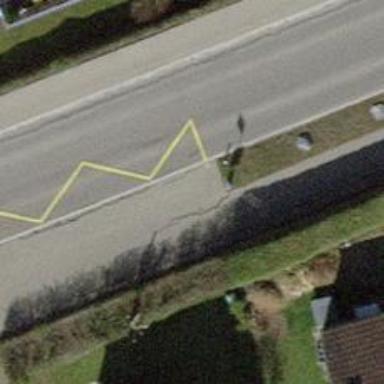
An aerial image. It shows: Bus stop with platform for public transport.